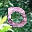
Label: 0